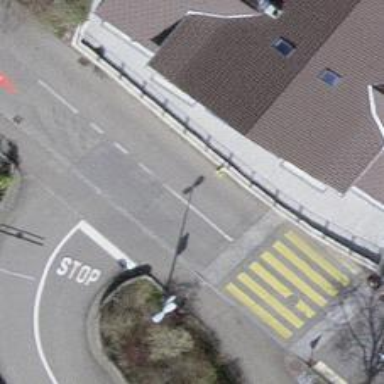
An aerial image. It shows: Smooth asphalt road in residential area.